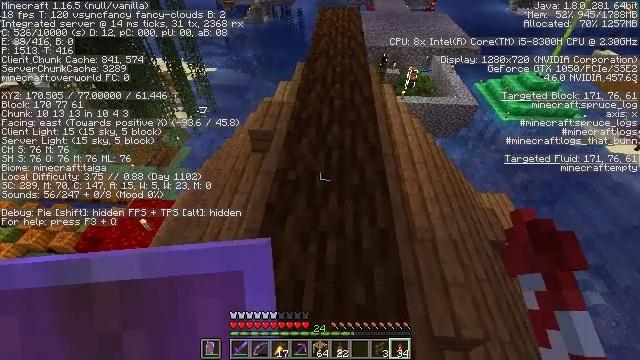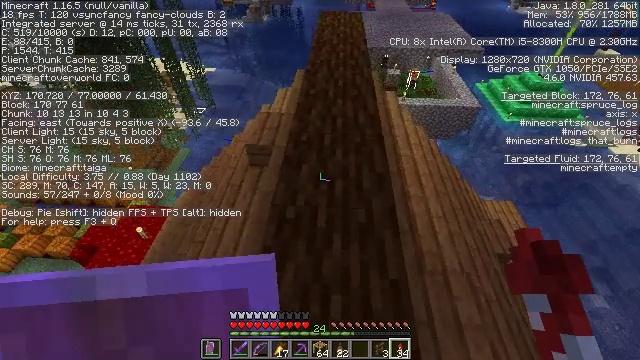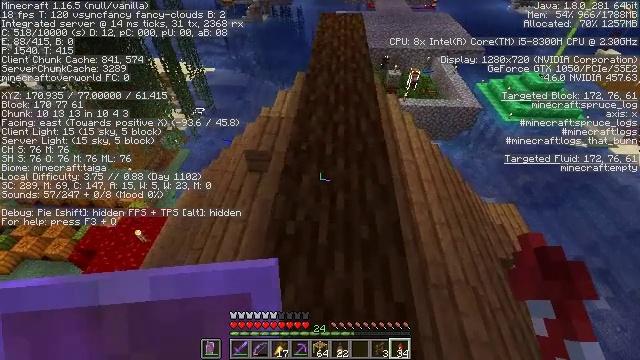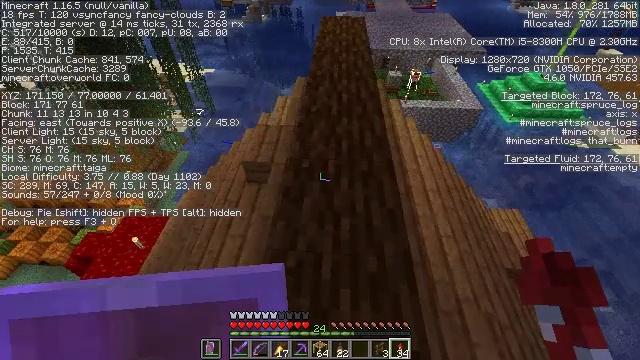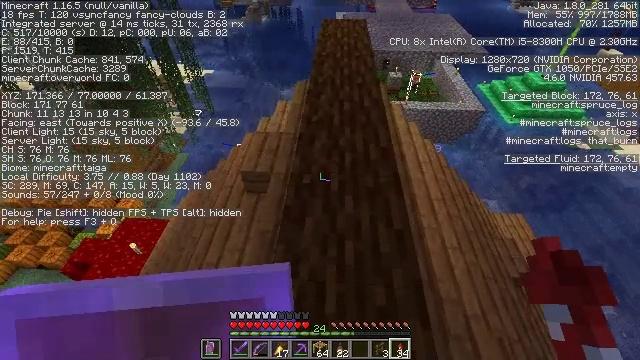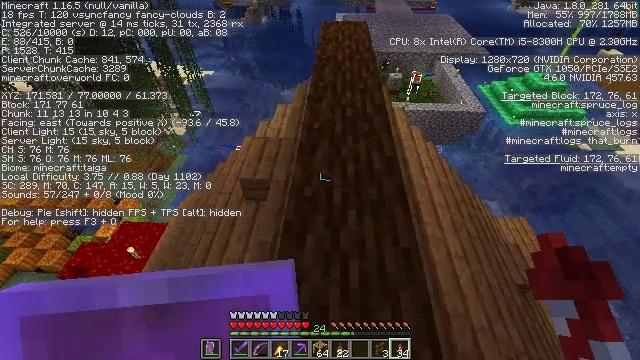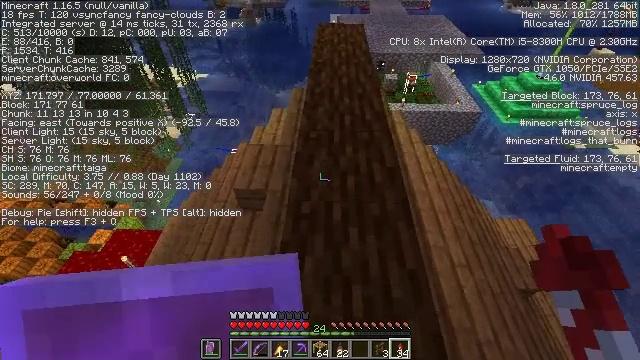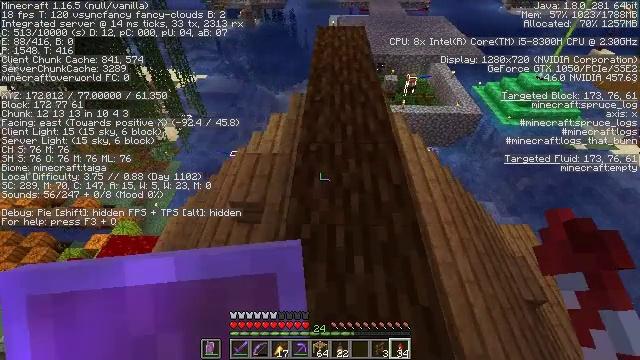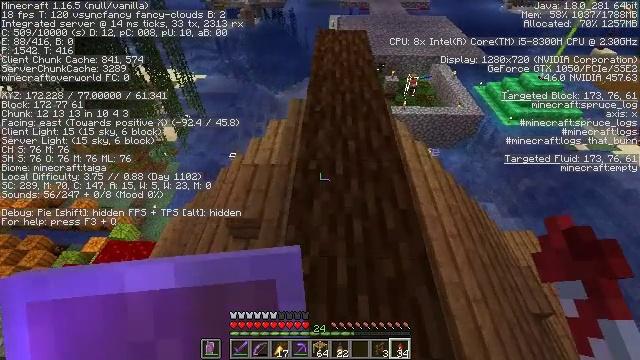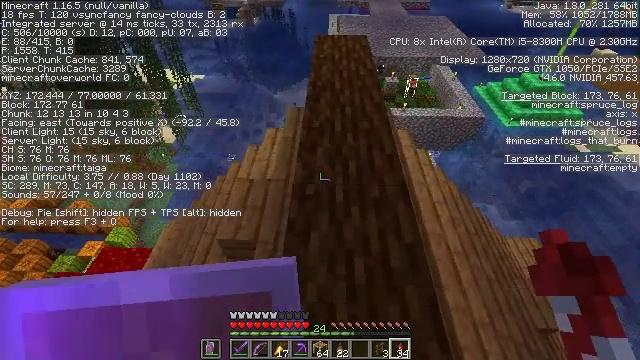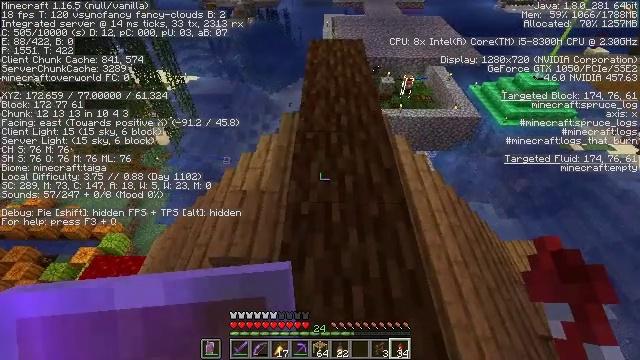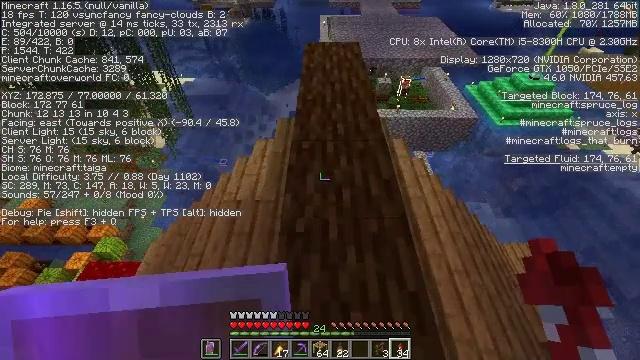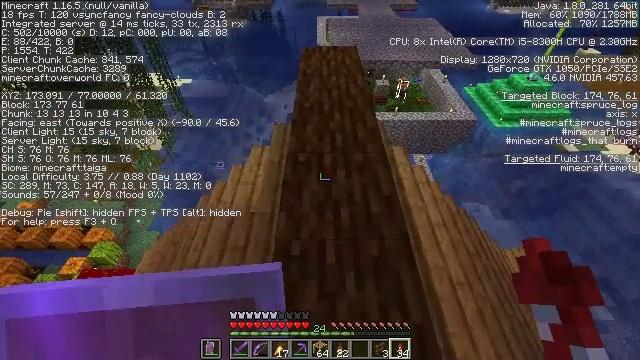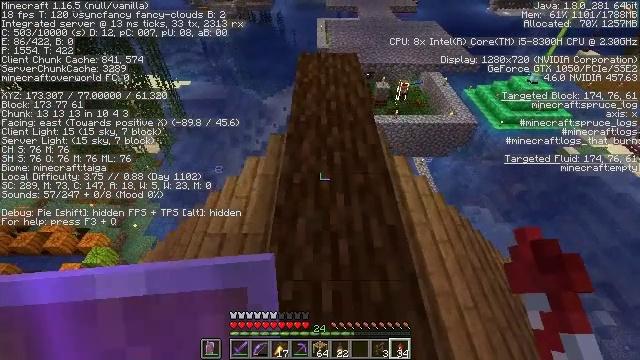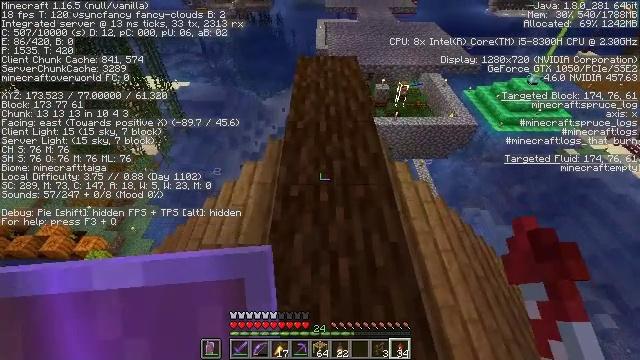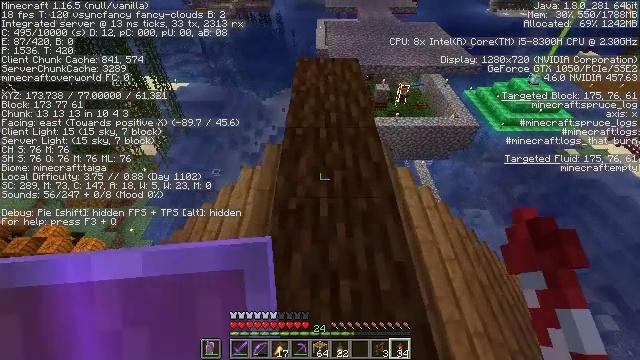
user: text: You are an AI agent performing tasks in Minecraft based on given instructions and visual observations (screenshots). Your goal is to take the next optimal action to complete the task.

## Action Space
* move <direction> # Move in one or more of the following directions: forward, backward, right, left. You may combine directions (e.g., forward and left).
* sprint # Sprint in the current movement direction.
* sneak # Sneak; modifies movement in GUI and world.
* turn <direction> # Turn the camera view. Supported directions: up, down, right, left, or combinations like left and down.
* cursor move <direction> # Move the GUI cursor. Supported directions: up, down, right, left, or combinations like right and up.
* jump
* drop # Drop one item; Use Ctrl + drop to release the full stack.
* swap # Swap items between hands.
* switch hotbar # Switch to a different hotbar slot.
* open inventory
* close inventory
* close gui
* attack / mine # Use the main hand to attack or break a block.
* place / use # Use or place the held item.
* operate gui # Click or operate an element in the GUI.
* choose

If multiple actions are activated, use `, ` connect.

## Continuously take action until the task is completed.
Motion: motion action
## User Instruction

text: Produce a brown carpet using brown wool on the crafting table.
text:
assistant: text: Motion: move forward
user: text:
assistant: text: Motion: move forward
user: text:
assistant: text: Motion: move forward
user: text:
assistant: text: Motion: move forward
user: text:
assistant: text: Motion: move forward
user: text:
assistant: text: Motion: move forward, turn right
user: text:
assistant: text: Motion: move forward
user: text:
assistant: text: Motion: move forward
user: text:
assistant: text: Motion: move forward
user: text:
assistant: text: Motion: move forward, turn right
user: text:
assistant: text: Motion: move forward
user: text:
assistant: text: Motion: move forward
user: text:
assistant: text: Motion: move forward
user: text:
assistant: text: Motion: move forward
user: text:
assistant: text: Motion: move forward
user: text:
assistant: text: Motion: move forward
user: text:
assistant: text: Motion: move forward
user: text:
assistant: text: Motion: move forward
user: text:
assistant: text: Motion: move forward
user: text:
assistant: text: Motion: move forward
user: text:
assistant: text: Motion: move forward
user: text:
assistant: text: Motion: move forward
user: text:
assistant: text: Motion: move forward
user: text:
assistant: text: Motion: no_op
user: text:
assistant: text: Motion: no_op
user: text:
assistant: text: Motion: no_op
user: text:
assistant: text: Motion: no_op
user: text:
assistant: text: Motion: no_op
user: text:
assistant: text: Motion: no_op
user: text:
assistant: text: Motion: no_op